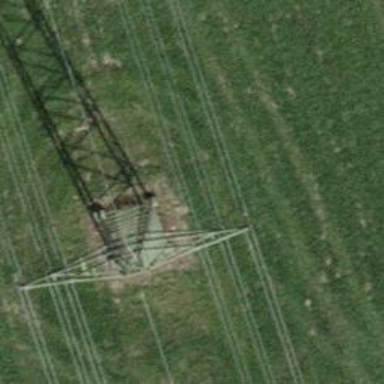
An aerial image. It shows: Power tower.